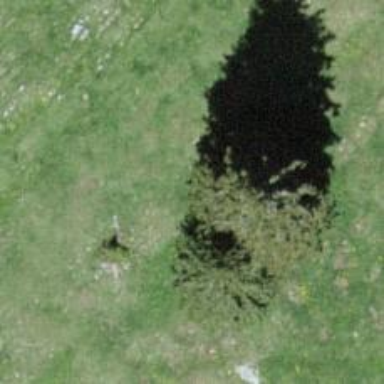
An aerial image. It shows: Needle-leaved tree in its natural environment.